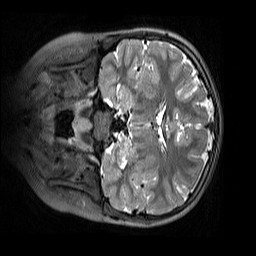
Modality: T2w
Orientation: coronal
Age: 10
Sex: female
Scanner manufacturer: siemens
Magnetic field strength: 3 T
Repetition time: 3.2 s
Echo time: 0.408 s